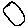
Label: circle